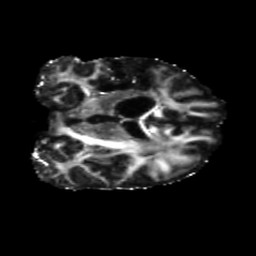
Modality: FA
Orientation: coronal
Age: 42
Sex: male
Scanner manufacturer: siemens
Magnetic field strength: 3 T
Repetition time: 5.47 s
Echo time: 0.0854 s